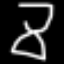
Label: hourglass